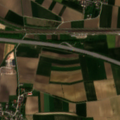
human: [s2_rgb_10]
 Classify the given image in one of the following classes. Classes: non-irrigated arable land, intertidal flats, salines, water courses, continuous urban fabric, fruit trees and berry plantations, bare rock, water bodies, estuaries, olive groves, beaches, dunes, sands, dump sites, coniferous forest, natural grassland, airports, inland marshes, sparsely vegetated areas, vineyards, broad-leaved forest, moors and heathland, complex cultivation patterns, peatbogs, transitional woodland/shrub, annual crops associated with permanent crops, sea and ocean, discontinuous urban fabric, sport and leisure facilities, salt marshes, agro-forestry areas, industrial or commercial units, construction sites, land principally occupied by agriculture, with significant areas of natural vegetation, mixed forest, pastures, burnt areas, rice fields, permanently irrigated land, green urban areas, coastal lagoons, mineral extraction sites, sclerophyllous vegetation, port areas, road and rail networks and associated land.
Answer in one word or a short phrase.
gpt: discontinuous urban fabric, non-irrigated arable land, complex cultivation patterns